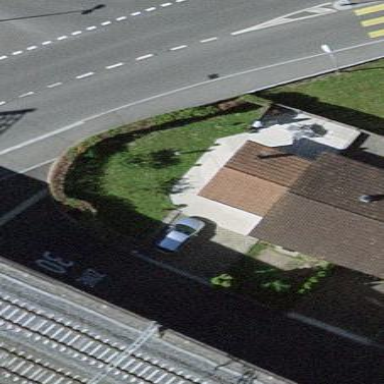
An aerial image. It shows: Terrace building.